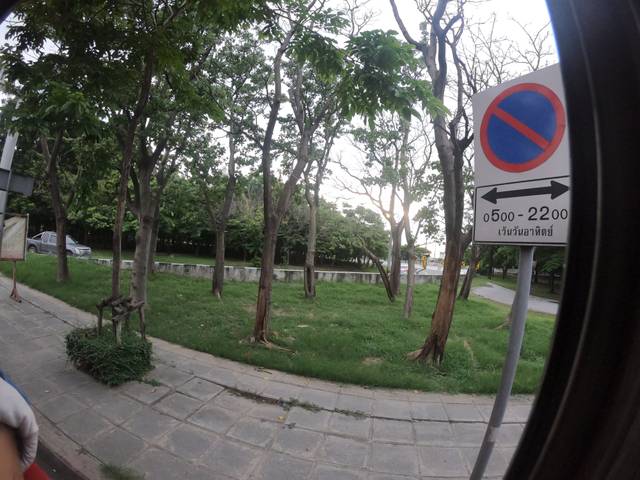
Region: Thailand
Coordinates: 13.743, 100.642